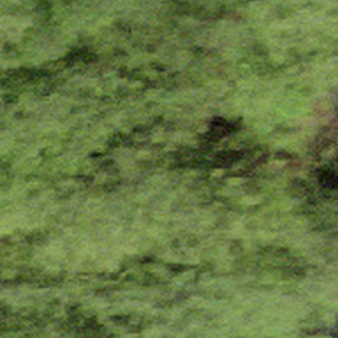
Label: other